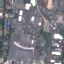
Land use / land cover class: Industrial